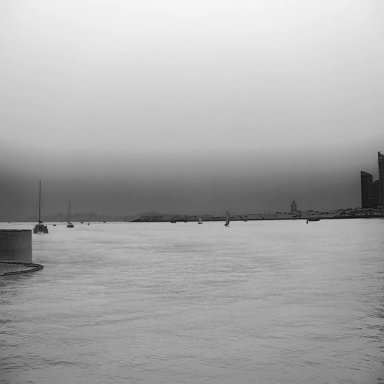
There are 12 objects shown in the infrared image, including six sailboats, two container_ships, and four canoes.